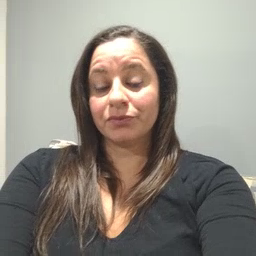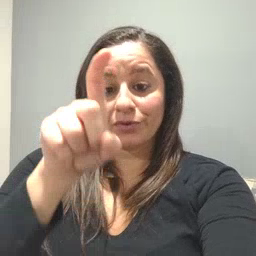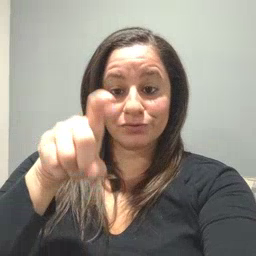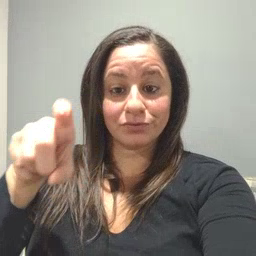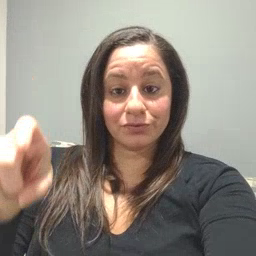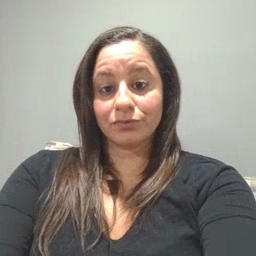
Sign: closet